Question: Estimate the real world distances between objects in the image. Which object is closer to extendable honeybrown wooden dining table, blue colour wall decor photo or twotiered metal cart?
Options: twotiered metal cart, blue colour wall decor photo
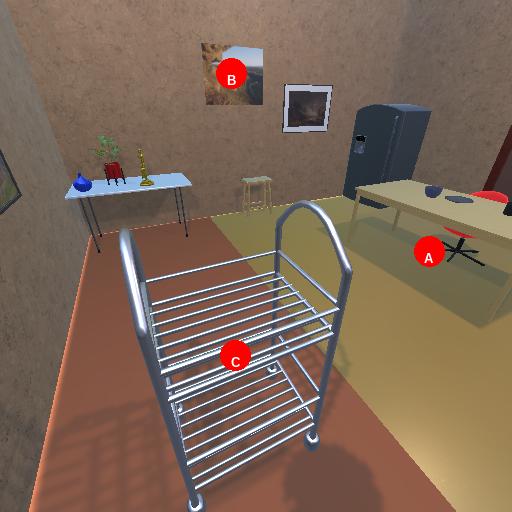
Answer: twotiered metal cart